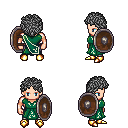
a pixel art fantasy rpg character, male body template, human, light skin, sash dress, metal pants, gray curly afro hairstyle, gold boots, shield, four views (front, back, left, right), 2x2 character sprite sheet, small pixel art, hard edges, no anti-aliasing